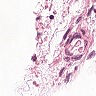
Metastatic tissue present: no